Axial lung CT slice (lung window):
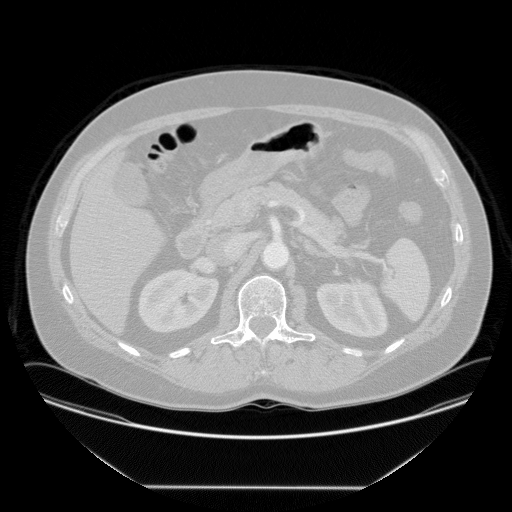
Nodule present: no